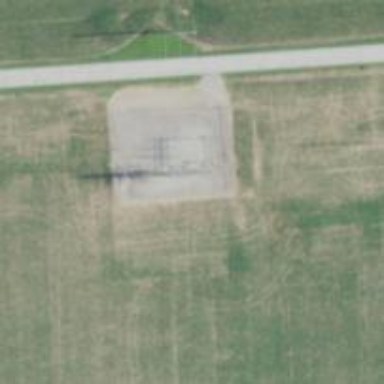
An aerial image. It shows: Lattice structure tower.